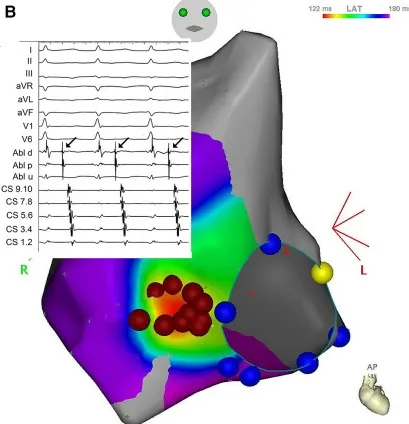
(A) Local signals from the ablation catheter (ABLd and ABLp) at the site of the earliest ventricular activation during pacing in the right atrium (RA). Upper part shows surface ECG leads, lower part signals from the coronary sinus).
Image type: electrography (ekg)